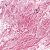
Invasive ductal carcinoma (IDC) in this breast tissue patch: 0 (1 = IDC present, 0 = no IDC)